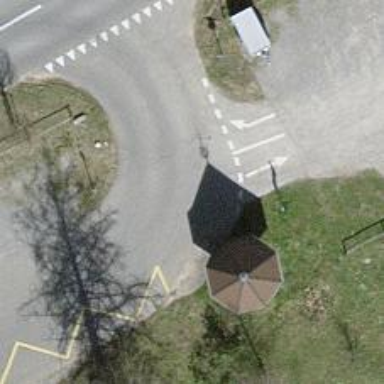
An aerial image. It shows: Public transport stop position.